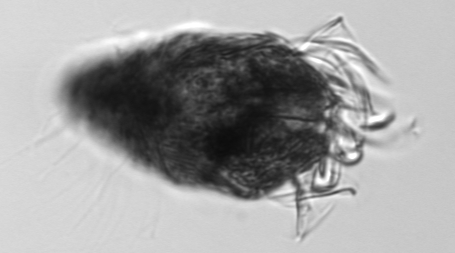
Label: Laboea_strobila